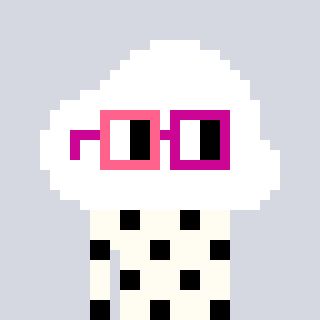
a pixel art character with square pink and red glasses, a cloud-shaped head and a grayscale-colored body on a cool background